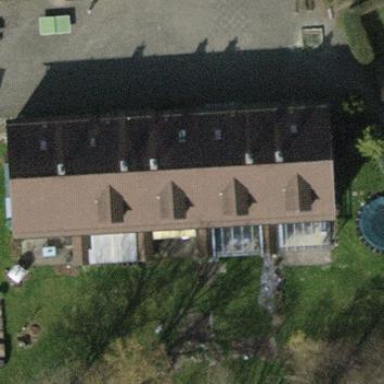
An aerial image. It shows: Terrace building with gabled roof covered in roof tiles.